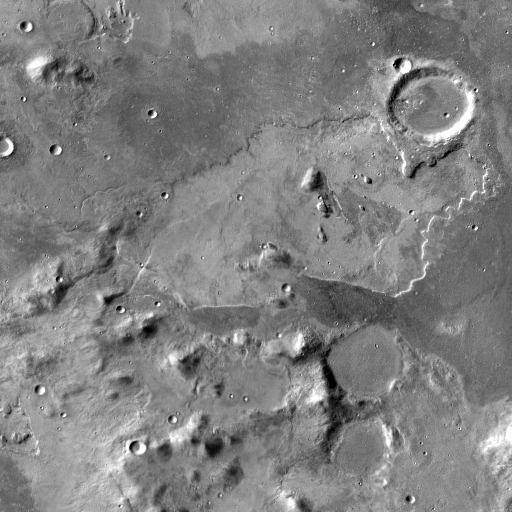
Crater classes present: Background, Other, Buried